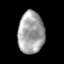
Tissue: skin
Cell type: Epithelial cells
Senescence score: 0.7574
Nuclear area (px): 1073
Mean DAPI intensity: 162.77